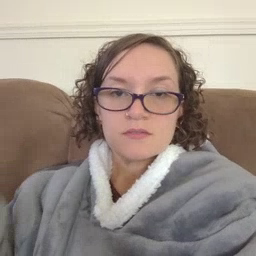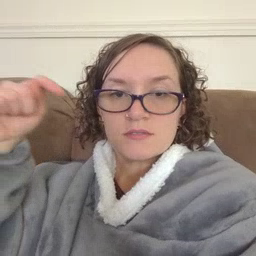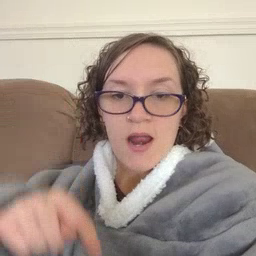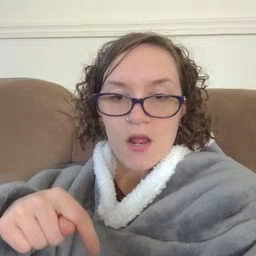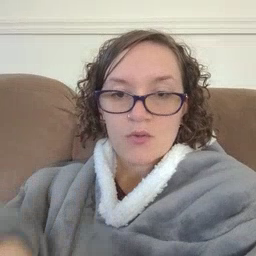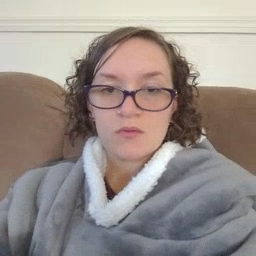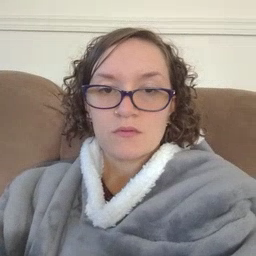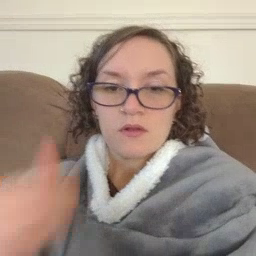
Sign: down